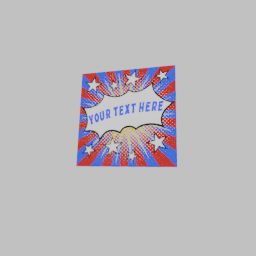
Label: decoration